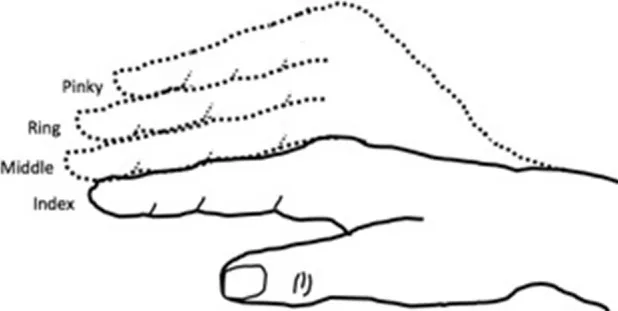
Schematic of frozen limb sensations experienced in the "phantom" hand of the patient. The fingers were experienced as being "stacked" on top of each other in a non-anatomic manner, rather than crossed over on each other.
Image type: radiology (x_ray)